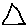
Label: triangle